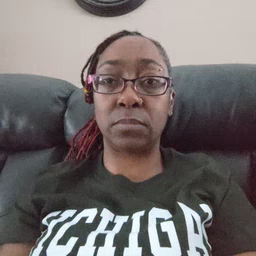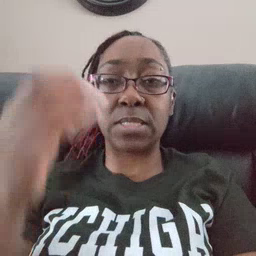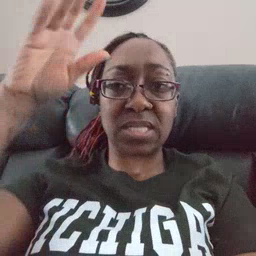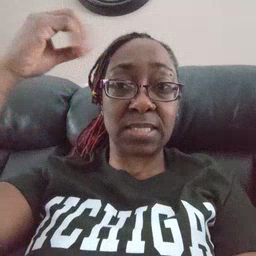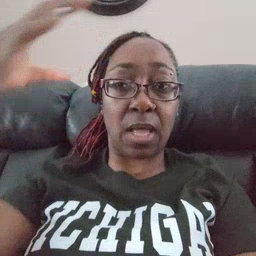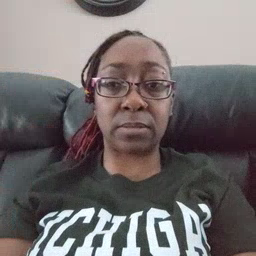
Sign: sun